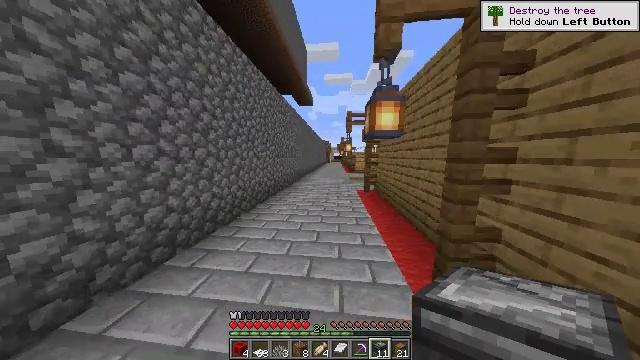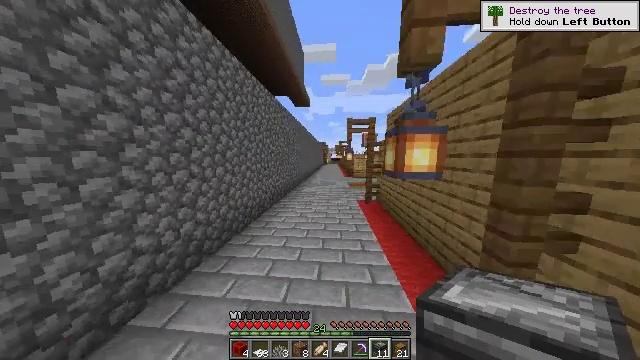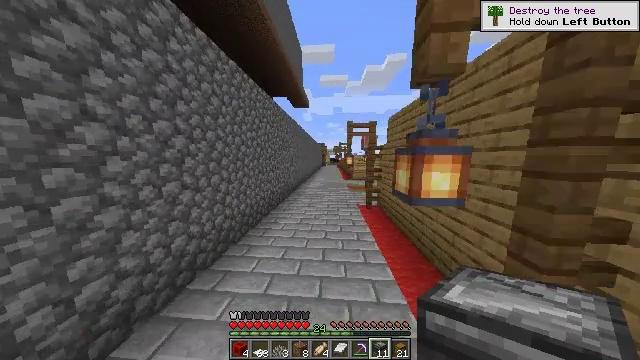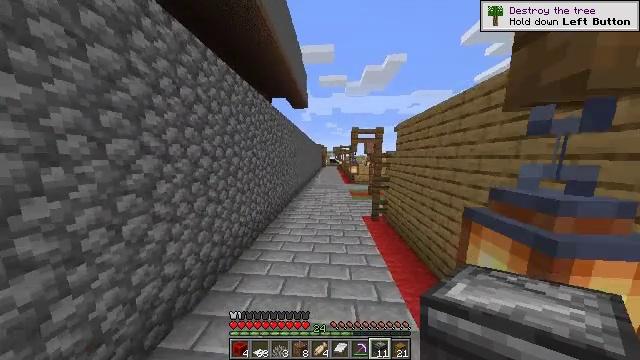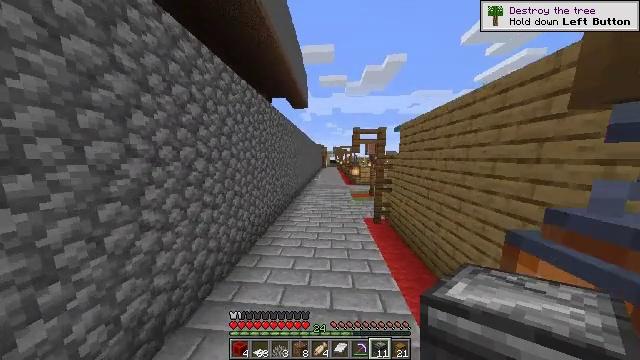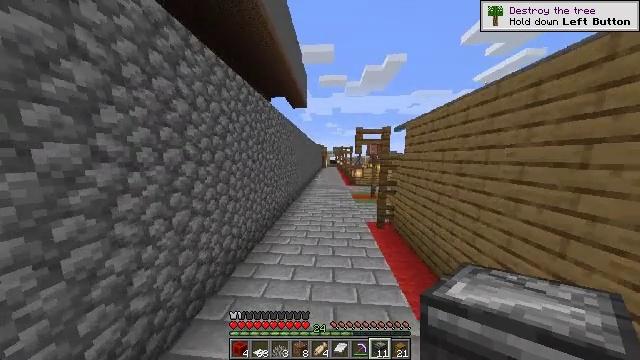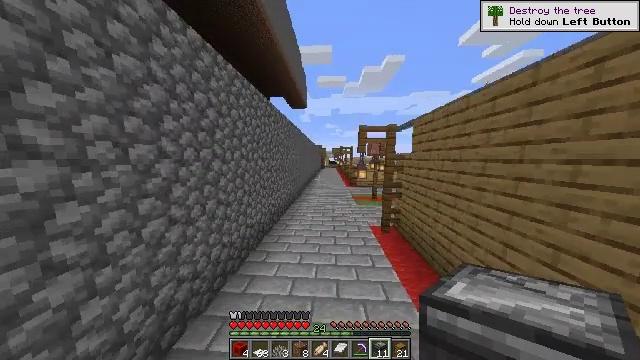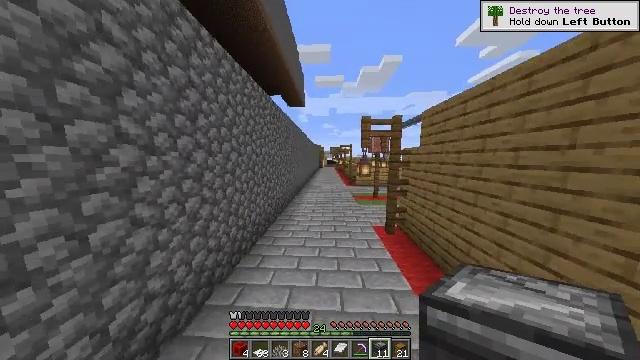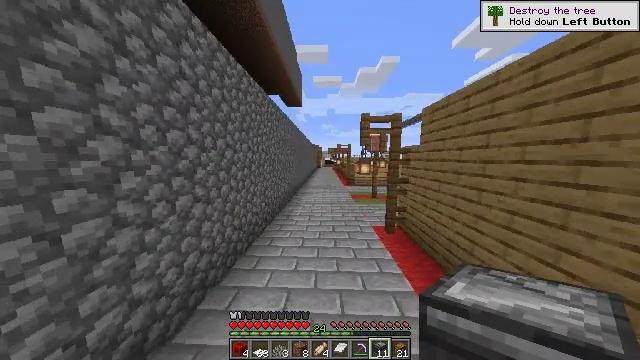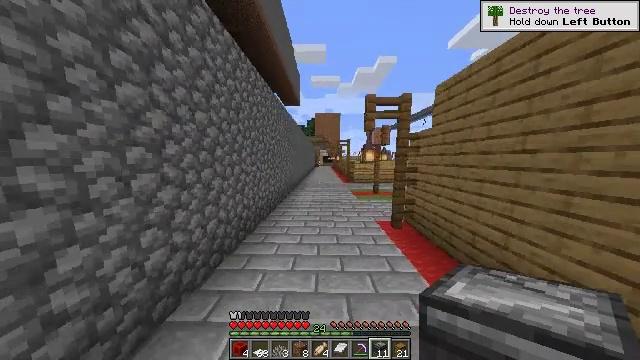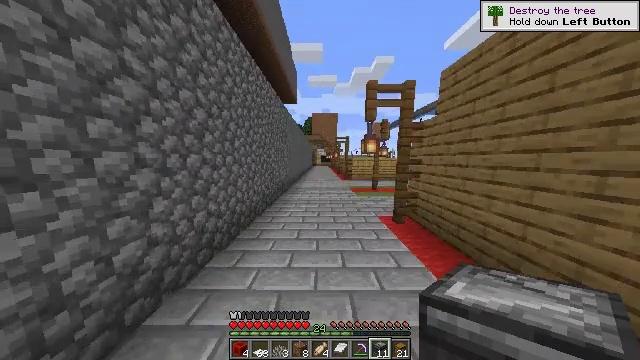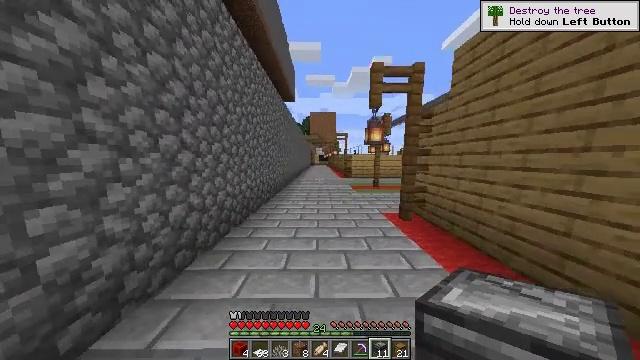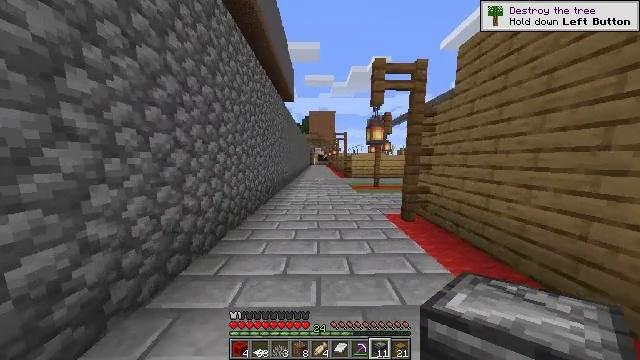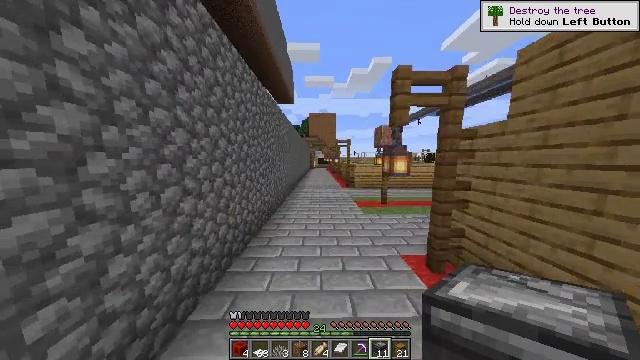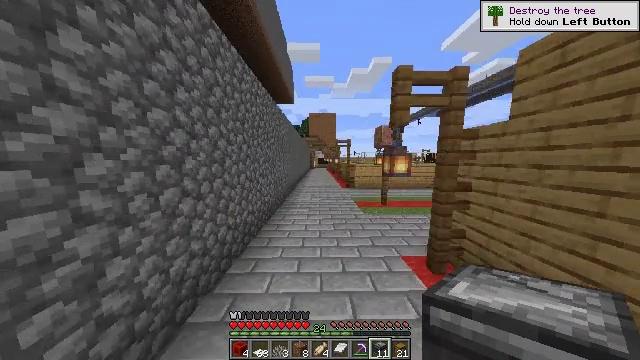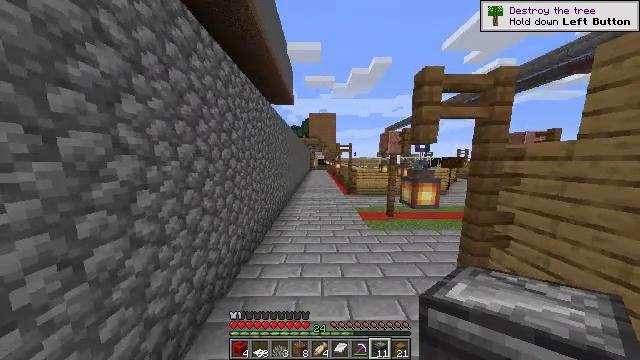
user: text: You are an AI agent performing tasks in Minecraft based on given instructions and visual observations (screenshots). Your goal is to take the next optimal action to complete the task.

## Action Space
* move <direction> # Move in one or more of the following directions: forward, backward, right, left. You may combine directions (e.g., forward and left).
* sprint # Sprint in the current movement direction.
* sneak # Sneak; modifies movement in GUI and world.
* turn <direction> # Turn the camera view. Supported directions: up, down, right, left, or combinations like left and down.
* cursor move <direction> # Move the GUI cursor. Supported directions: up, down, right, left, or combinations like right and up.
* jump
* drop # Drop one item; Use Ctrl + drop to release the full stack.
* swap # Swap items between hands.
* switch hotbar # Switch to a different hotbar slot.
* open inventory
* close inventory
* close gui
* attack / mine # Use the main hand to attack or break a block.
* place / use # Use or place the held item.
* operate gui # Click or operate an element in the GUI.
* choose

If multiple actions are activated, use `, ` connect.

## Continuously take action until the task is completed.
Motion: motion action
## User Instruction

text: Collect the elements needed and craft redstone.
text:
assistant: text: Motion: move forward, turn right, jump
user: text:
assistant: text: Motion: move forward, jump
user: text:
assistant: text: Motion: move forward, jump
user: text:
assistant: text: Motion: move forward, jump
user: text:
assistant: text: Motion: move forward, jump
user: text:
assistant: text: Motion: move forward, jump
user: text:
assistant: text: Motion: move forward, jump
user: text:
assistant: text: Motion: move forward, jump
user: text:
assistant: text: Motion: move forward, jump
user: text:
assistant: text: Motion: move forward, jump
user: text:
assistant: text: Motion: move forward, jump
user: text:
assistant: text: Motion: move forward, jump
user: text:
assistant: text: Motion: move forward, jump
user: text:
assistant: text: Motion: move forward, jump
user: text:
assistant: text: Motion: move forward, jump
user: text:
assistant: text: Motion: move forward, jump
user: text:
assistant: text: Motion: move forward, jump
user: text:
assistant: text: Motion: move forward, jump
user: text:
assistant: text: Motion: move forward, jump
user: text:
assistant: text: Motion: move forward, jump
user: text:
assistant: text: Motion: move forward, jump
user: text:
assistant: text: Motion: move forward, jump
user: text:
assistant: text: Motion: move forward, jump
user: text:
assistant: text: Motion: move forward, jump
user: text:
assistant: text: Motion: move forward, jump
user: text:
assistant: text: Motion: move forward, jump
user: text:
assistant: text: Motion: move forward, jump
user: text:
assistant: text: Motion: move forward, jump
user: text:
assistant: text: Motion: move forward, jump
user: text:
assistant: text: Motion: move forward, jump